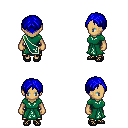
a pixel art fantasy rpg character, female body template, human, tanned skin, sash dress, gold greaves, blue parted hairstyle, ghillies, four views (front, back, left, right), 2x2 character sprite sheet, small pixel art, hard edges, no anti-aliasing